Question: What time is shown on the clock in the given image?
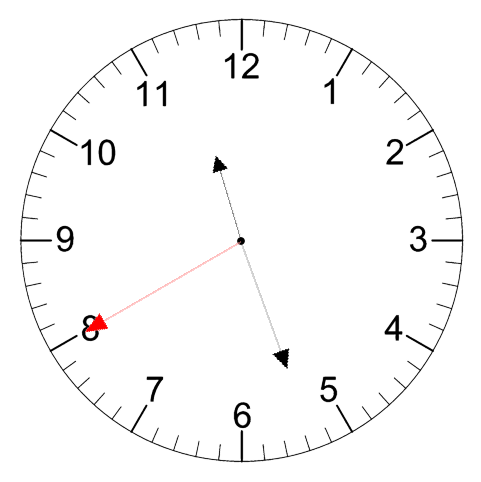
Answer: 11:26:40